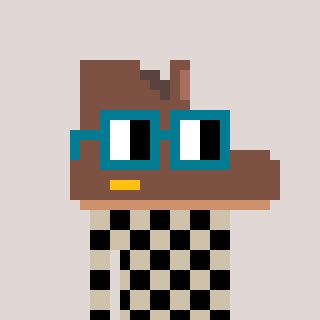
a pixel art character with square dark green glasses, a boot-shaped head and a bege-colored body on a warm background